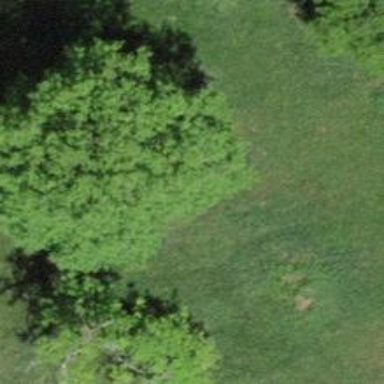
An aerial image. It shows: Beautiful tree in nature.